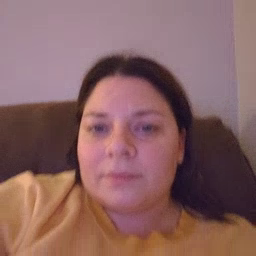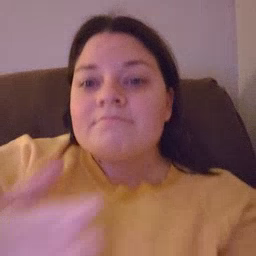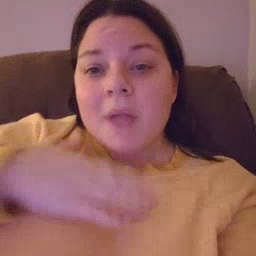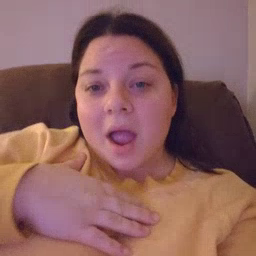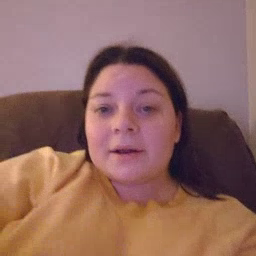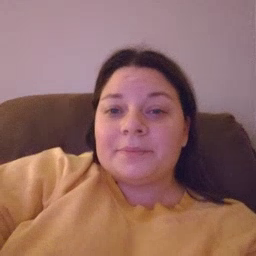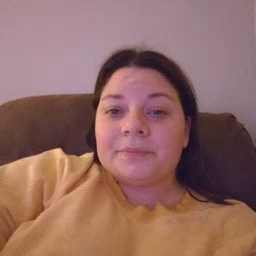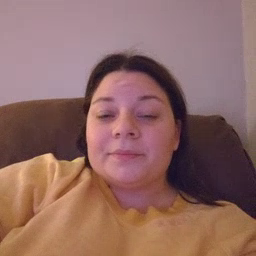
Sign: minemy